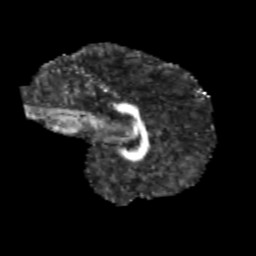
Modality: FA
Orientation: sagittal
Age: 13
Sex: male
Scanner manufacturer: siemens
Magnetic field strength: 3 T
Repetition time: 3.8 s
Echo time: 0.07 s